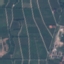
Label: PermanentCrop